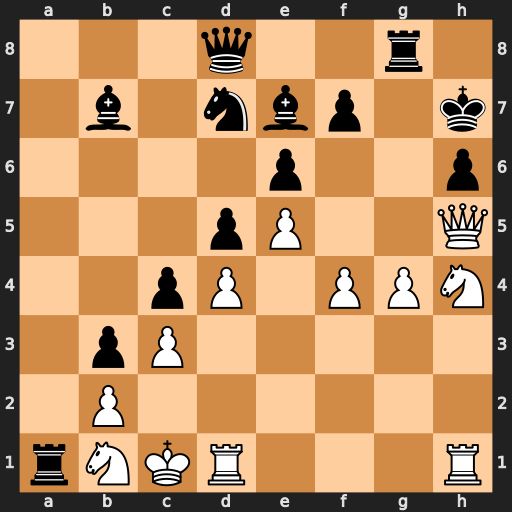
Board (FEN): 3q2r1/1b1nbp1k/4p2p/3pP2Q/2pP1PPN/1pP5/1P6/rNKR3R
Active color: w
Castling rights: -
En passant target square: -
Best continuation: Qxh6+ Kxh6 Nf5+ Kg6 Rh6#